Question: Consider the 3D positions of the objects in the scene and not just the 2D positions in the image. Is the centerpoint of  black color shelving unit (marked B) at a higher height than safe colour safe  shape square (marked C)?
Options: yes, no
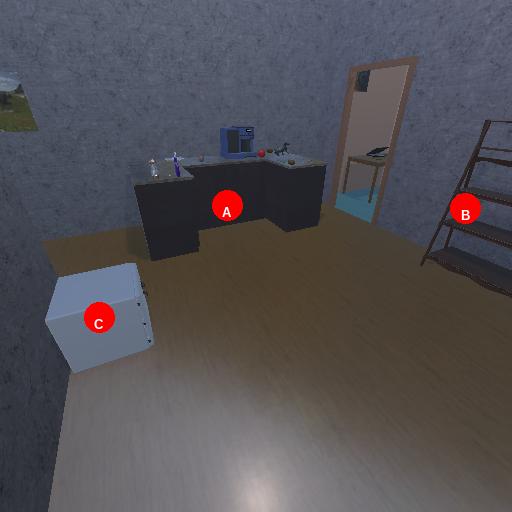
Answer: yes